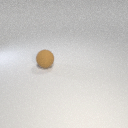
large brown rubber sphere